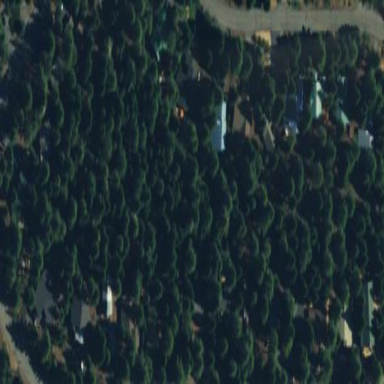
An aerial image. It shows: Evergreen needle-leaved woodland.